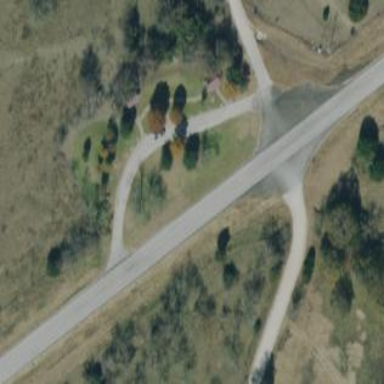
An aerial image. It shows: Rest area along the road.